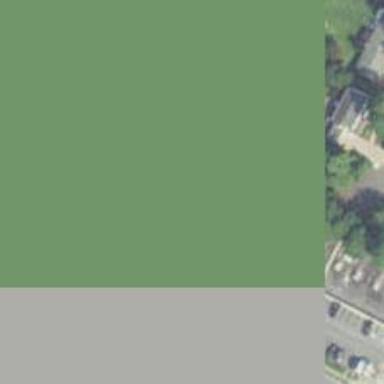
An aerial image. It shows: Healthcare clinic is depicted in the image.